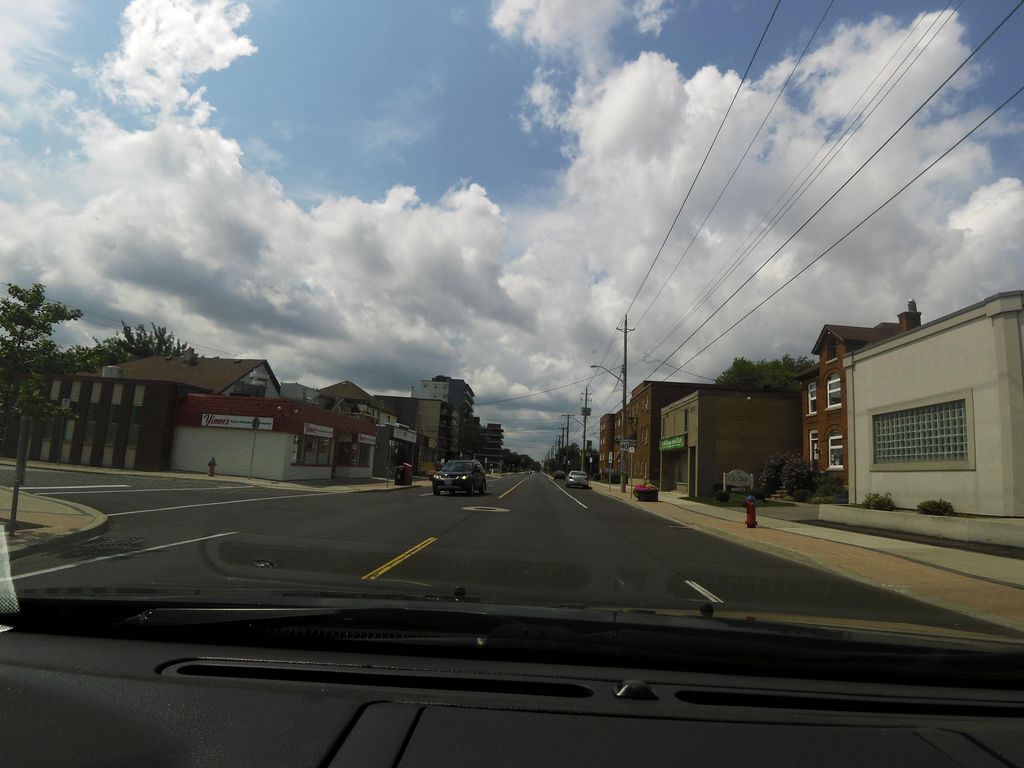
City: hamilton